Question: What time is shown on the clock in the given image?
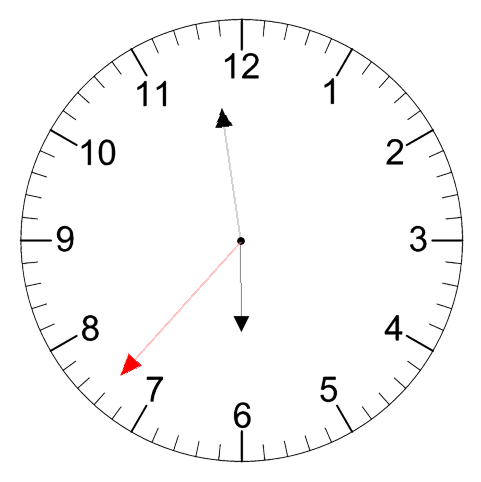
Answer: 05:58:37